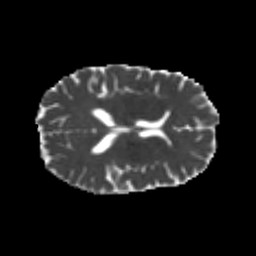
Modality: MD
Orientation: axial
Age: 25
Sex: female
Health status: healthy
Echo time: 0.074 s